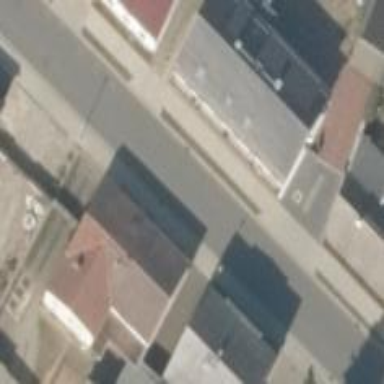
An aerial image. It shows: Residential building.